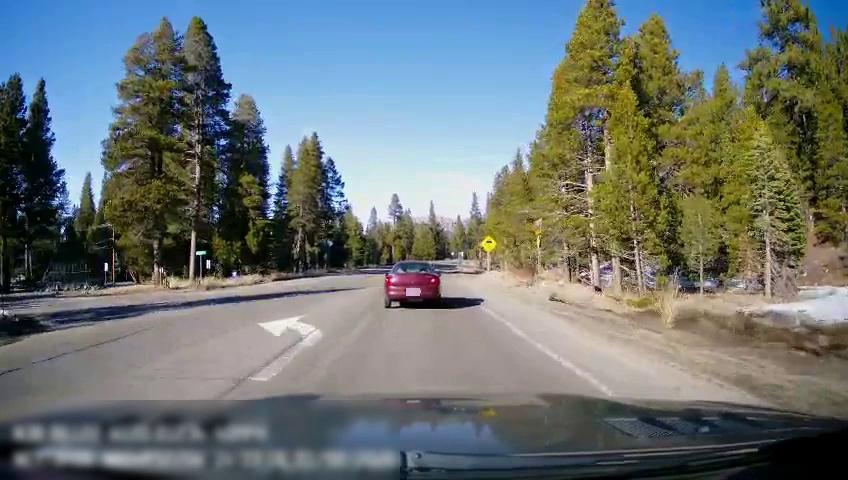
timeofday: Day
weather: Sunny
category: Drivable Space
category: Vehicles | Car
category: Lanes | Current Lane
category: Traffic | Signs